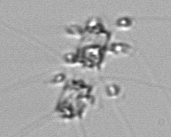
Label: Chaetoceros_didymus_TAG_external_flagellate